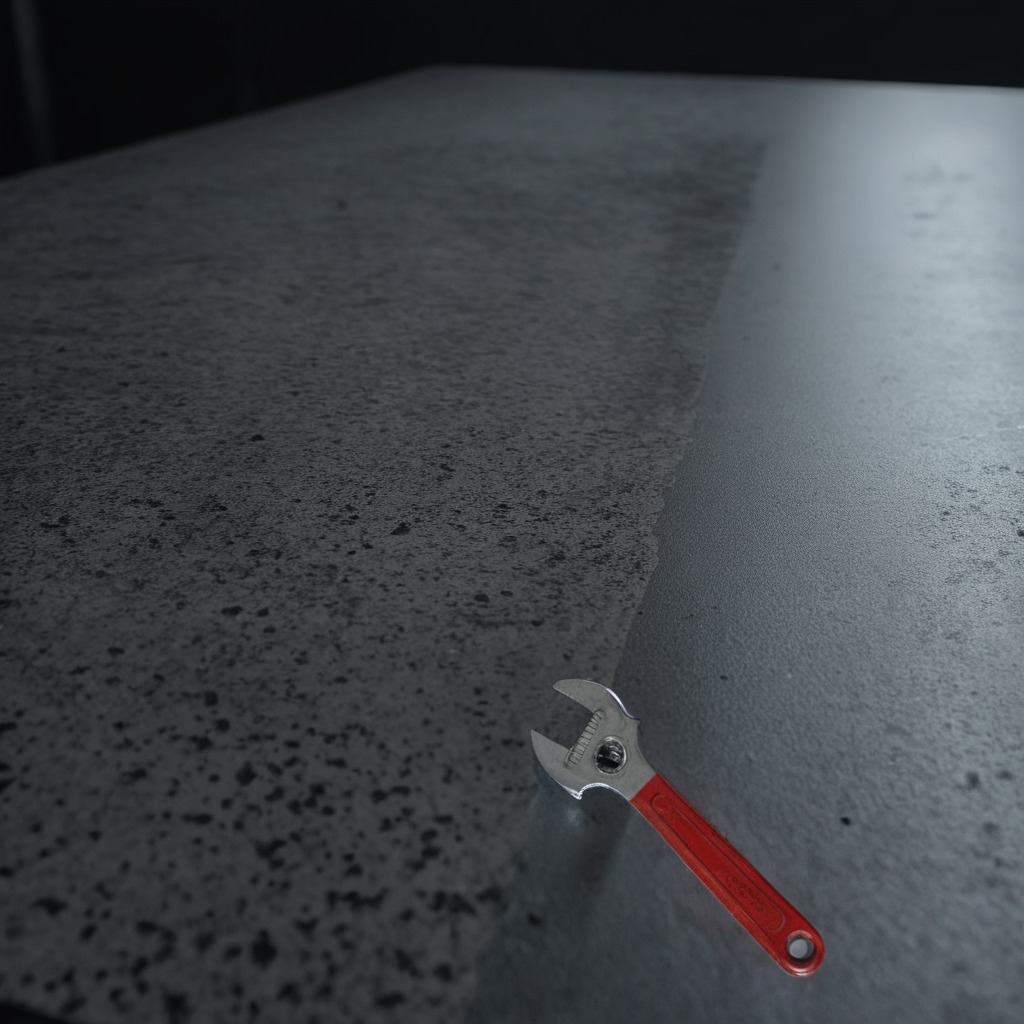
An wrench is lying on a clean granite table inside a workshop at night.